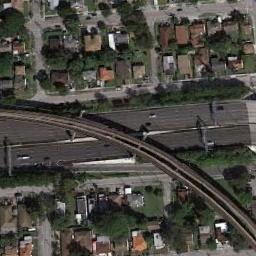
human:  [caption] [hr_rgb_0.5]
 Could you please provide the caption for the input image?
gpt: The directional overpass is over the road in the residential area .

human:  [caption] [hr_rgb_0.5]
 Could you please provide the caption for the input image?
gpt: An overpass is curved into the silhouette of a water drop .

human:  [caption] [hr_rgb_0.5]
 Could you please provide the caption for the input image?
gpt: There are many trees and buildings beside the overpass .

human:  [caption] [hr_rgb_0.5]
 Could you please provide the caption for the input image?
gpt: The overpass is next to some houses and trees .

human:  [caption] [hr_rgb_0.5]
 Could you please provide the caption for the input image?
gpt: There are some green trees and many buildings beside the overpass .